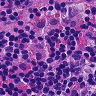
Metastatic tissue present: no